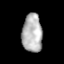
Tissue: lung
Cell type: Others
Senescence score: 0.2103
Nuclear area (px): 757
Mean DAPI intensity: 178.621